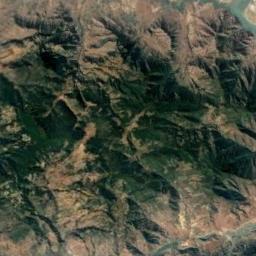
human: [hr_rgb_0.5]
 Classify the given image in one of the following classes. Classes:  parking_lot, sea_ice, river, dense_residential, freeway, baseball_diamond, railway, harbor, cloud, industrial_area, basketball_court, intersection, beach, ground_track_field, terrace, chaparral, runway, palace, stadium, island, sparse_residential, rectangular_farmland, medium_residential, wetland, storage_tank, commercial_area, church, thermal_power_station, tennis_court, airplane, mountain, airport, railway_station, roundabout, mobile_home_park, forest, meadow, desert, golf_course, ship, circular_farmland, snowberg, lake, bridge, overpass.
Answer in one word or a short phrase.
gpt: mountain